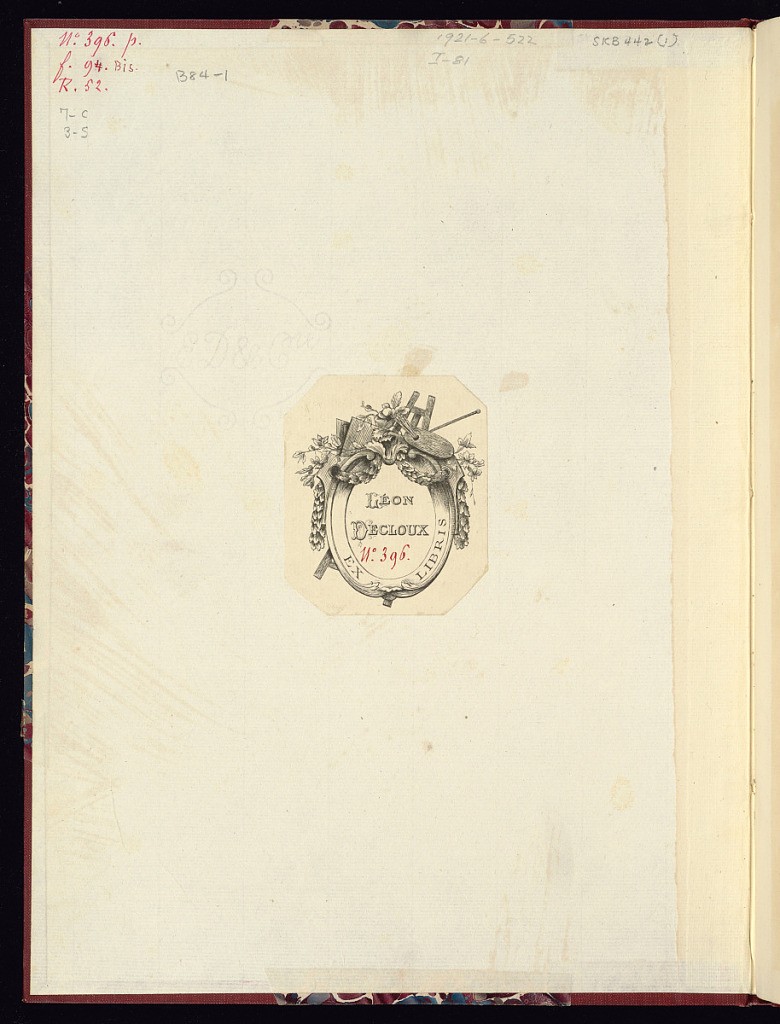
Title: NOUVEAUX CARTOUCHES CHINOIS
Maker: Alexis Peyrotte, French, 1699–1769
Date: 1738–49
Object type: Album
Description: Album containing a series of fantastical garden vignettes framed by cartouches with chinoiserie and rococo style motifs and figures. The album contains six plates from Nouveau Cartouches Chinois (New Chinese Cartouches) and a single plate from Second Livre de Cartouche Chinois (Second Book of Chinese Cartouches) both by Gabriel Huquier after designs by Alexis Peyrotte. The sixth plate in the album is from the Second Book and has its original plate number and letter rubbed out and replaced with an inscribed number 6 and letter A in graphite. Chinoiserie is derived from the French word for Chinese (Chinois), used to describe a European style of ornament associated with the Rococo, inspired by Chinese, Japanese and other Asian artistic traditions. The plates are numbered and signed.